Question: What I am trying to do is reveal one of six larger images when you mouse over any of six smaller images.
The large image would be made up of the six smaller placeholders.
The attached image shows a couple examples of what I am trying to do.
Thanks for any answers on this.

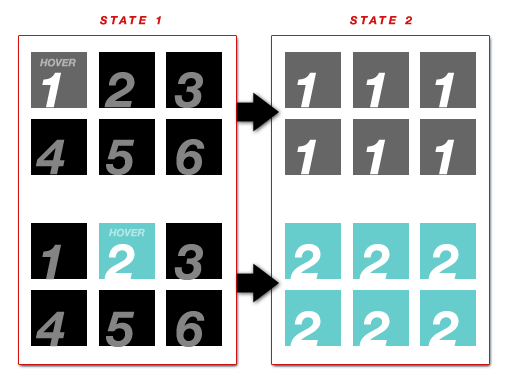
Answer: Not really proud of this but it does what you ask.
<URL>
'''
var srcs;
srcs = new Array();
var i = 0;
$('img').each(function(){
srcs[i] = $(this).attr('src');
i++;
});
$('img').hover(function(){
$('img').attr('src', $(this).attr('src'));
},function(){
restore(srcs);
});
function restore(srcs) {
i = 0;
$('img').each(function(){
$(this).attr('src', srcs[i]);
i++;
});
}
'''